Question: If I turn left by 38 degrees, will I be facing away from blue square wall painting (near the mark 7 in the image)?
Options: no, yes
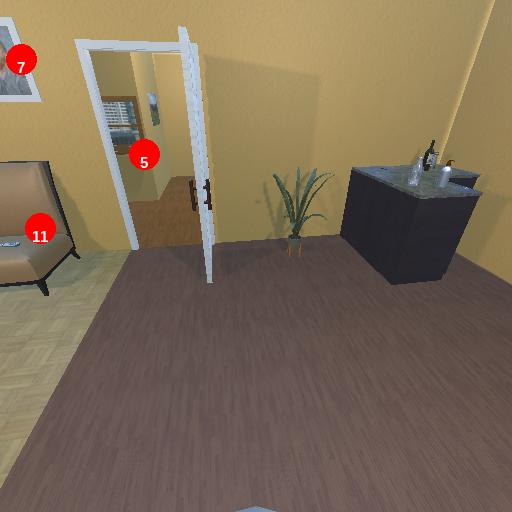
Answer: no